Question: Consider the following relations A, B, C. Can some one please tell the output of the following query. I am unable to interpret it after AUB. Please explain.

'''
Id Name Age
----------------
12 Arun 60
15 Shreya 24
99 Rohit 11
'''
'''
Id Name Age
----------------
15 Shreya 24
25 Hari 40
98 Rohit 20
99 Rohit 11
'''
'''
Id Phone Area
-----------------
10 2200 02
99 2100 01
'''
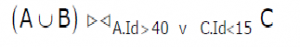
Answer: '''
(A UNION B) JOIN C WHERE A.Id > 40 OR C.Id < 15
'''
Sorry , I can't give you a result now becouse I wrote this from my table and I don't have time for it. I think this will help for you to understand it better: <URL>